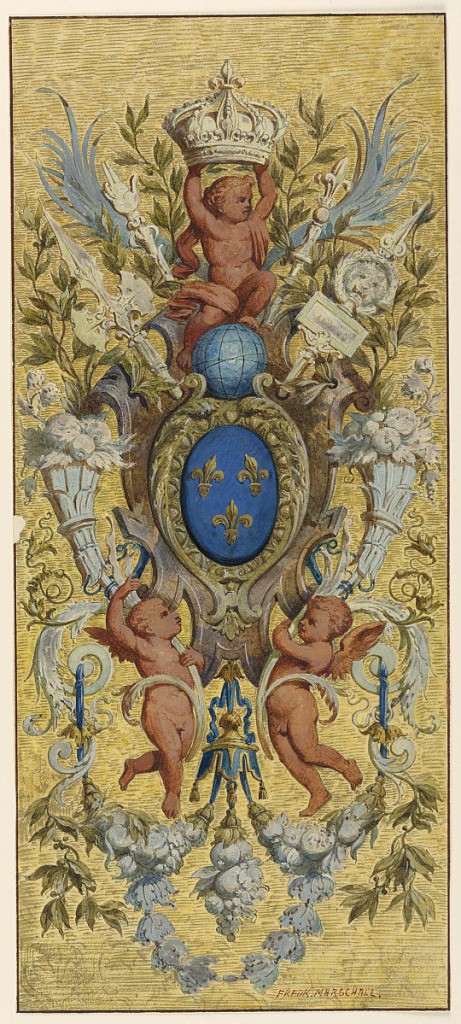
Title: Panel, escutcheon surrounded by cherubs and other motifs
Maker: Frederick Marschall
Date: ca. 1885
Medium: Brush and watercolor, gold on heavy paper
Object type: Drawing
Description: Three gold fleur-de-lis on oval blue ground, enclosed in frame, and surmounted by globe and putto bearing crown. Lower, two winged putti carrying horns of plenty.